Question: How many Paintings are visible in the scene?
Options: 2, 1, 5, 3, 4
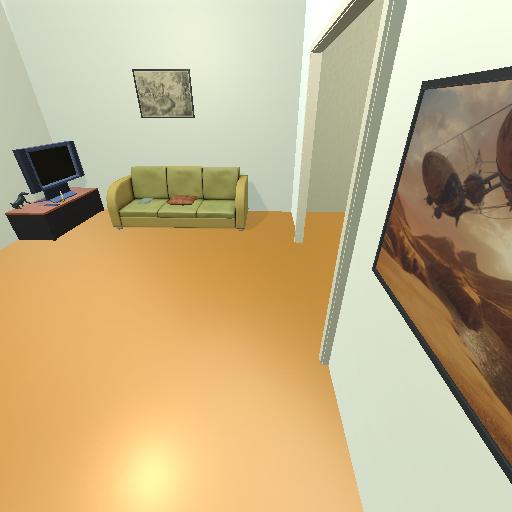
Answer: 2